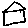
Label: house